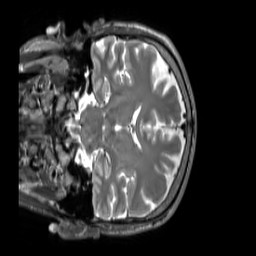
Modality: T2w
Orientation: coronal
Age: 52
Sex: male
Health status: ill
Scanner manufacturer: siemens
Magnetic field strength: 3 T
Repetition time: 2.8 s
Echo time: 0.326 s